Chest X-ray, PA view. Patient: 50 years old, sex M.
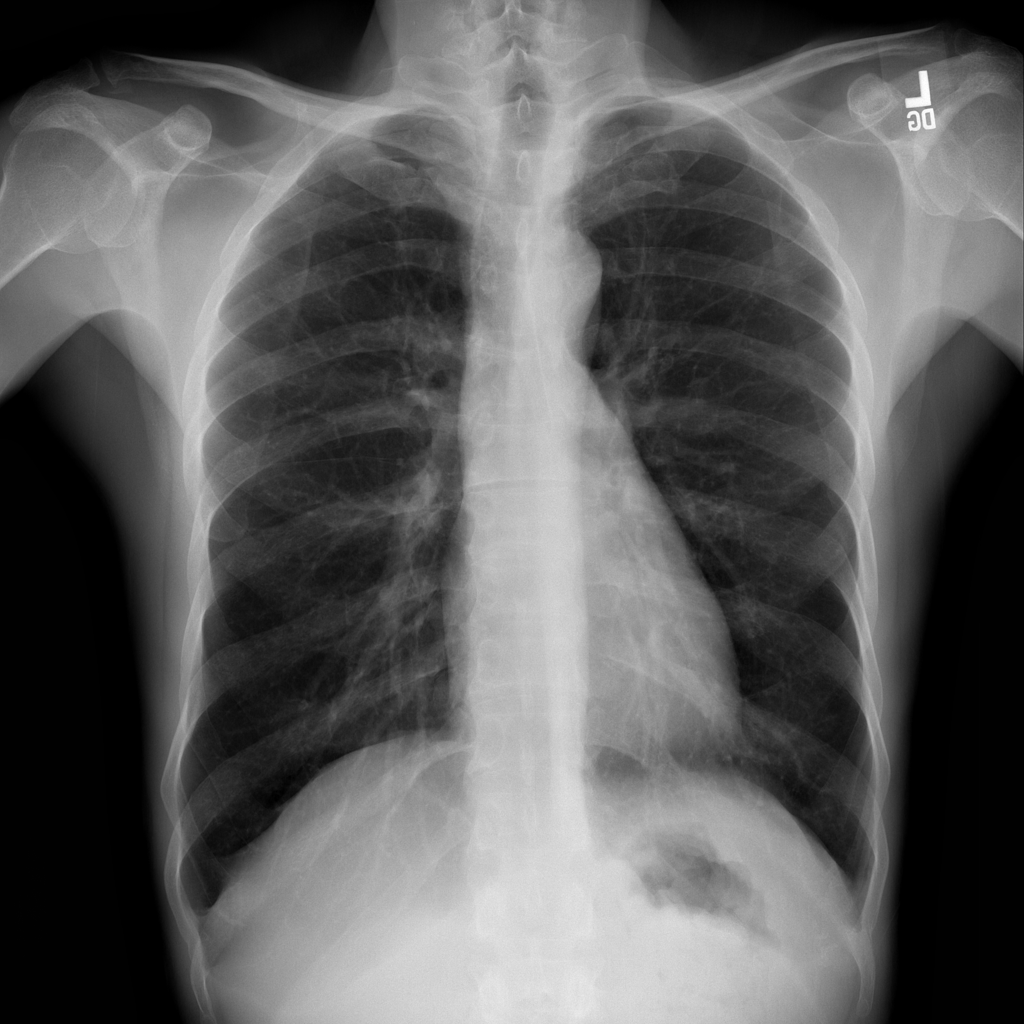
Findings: No Finding